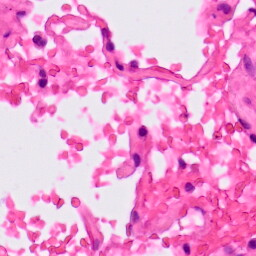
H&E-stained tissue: Lung